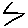
Label: zigzag